Chest X-ray:
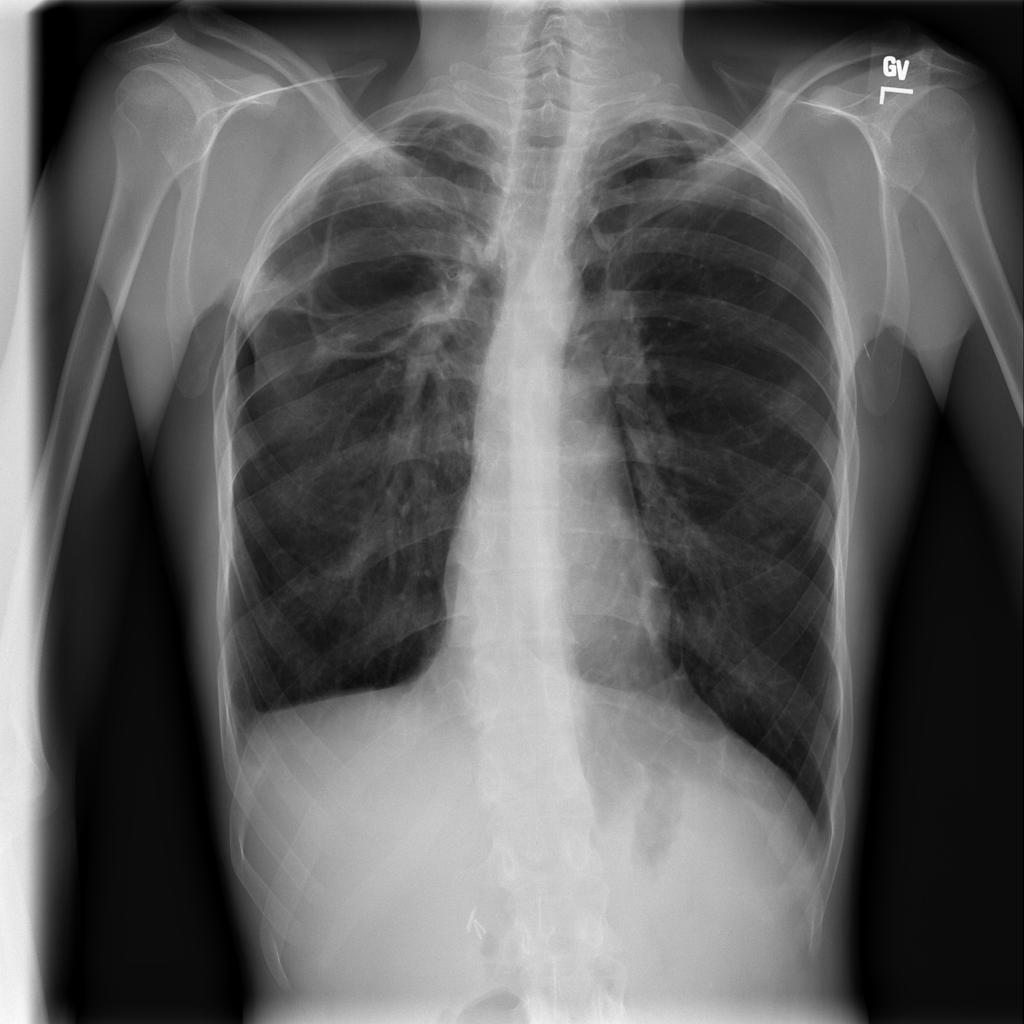
Findings: Consolidation, Pleural Thickening, Nodule
No abnormal finding: no